Question: I want to make line animation like stroke-dash running when mouse over on the node. This animation should stop when mouse out.

As i searched i got a code.
'''
var totalLength = path.node().getTotalLength();path
.attr("stroke-dasharray", totalLength + " " + totalLength)
.attr("stroke-dashoffset", totalLength)
.transition()
.duration(2000)
.ease("linear")
.attr("stroke-dashoffset", 0);
'''
How come i make the animation till mouse over and stop when mouse out.
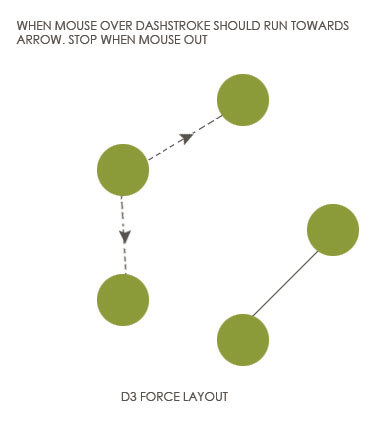
Answer: '''
var graph = {
"nodes": [{
"name": "1",
"rating": 90,
"id": 2951,
"x": 90,
"y": 50,
"fixed": true
}, {
"name": "2",
"rating": 80,
"id": 654654,
"x": 50,
"y": 50,
"fixed": true
}, {
"name": "3",
"rating": 80,
"id": <PHONE>,
"x": 50,
"y": 90,
"fixed": true
},
],
"links": [{
"source": 1,
"target": 0,
"value": 6,
"label": "publishedOn"
}, {
"source": 1,
"target": 2,
"value": 6,
"label": "publishedOn"
}, {
"source": 1,
"target": 0,
"value": 4,
"label": "containsKeyword"
},
]
}
var margin = {
top: -5,
right: -5,
bottom: -5,
left: -5
};
var width = 500 - margin.left - margin.right,
height = 400 - margin.top - margin.bottom;
var color = d3.scale.category20();
var force = d3.layout.force()
.charge(-200)
.linkDistance(50)
.size([width + margin.left + margin.right, height + margin.top + margin.bottom]);
var zoom = d3.behavior.zoom()
.scaleExtent([.1, 1])
.on("zoom", zoomed);
var drag = d3.behavior.drag()
.origin(function(d) {
return d;
})
.on("dragstart", dragstarted)
.on("drag", dragged)
.on("dragend", dragended);
var svg = d3.select("#map").append("svg")
.attr("width", width + margin.left + margin.right)
.attr("height", height + margin.top + margin.bottom)
.append("g")
.attr("transform", "translate(" + margin.left + "," + margin.right + ")").call(zoom);
var rect = svg.append("rect")
.attr("width", width)
.attr("height", height)
.style("fill", "none")
.style("pointer-events", "all");
var container = svg.append("g");
//d3.json('http://blt909.free.fr/wd/map2.json', function(error, graph) {
force
.nodes(graph.nodes)
.links(graph.links)
.start();
var movement = 200;
var link = container.append("g")
// .attr("class", "links")
.selectAll(".link")
.data(graph.links)
.enter().append("line")
.attr("class", "link")
.style("stroke-width", function(d) {
return Math.sqrt(d.value);
})
//.attr("transform", function(d) {
// return "translate(" + movement + "," + 0 + ")";
//})
.attr("x1", function(d) { return d.source.x; })
.attr("y1", function(d) { return d.source.y; })
.attr("x2", function(d) { return d.target.x; })
.attr("y2", function(d) { return d.target.y; })
;
var node = container
.selectAll(".node").append("g")
.data(graph.nodes)
.enter().append("g")
.attr("class", "node")
.attr("cx", function(d) {
return d.x;
})
.attr("cy", function(d) {
return d.y;
})
.call(drag)
;
node.append("circle")
.attr("r", function(d) {
return d.weight * 2 + 12;
})
.style("fill", function(d) {
return color(1 / d.rating);
})
//.attr("transform", function(d) {
// return "translate(" + movement + "," + 0 + ")";
//})
//.call(drag)
; //Here you move the nodes
force.on("tick", tick);
function tick(){
//force.on("tick", function() {
link.attr("x1", function(d) {
return d.source.x;
})
.attr("y1", function(d) {
return d.source.y;
})
.attr("x2", function(d) {
return d.target.x;
})
.attr("y2", function(d) {
return d.target.y;
});
node.attr("transform", function(d) {
//Here i create a node radius so it doesnt go offscreen
var nodeRadius = d.weight * 2 + 12
//here I do checks to see if it goes offscreen
if(d.x<= nodeRadius){
d.x = nodeRadius;
}
if(d.y<= nodeRadius){
d.y = nodeRadius;
}7
if(d.x>width - nodeRadius){
d.x = width - nodeRadius;
}
if(d.y>height - nodeRadius){
d.y = height - nodeRadius;
}
return "translate(" + d.x + "," + d.y + ")";
});
}
var linkedByIndex = {};
graph.links.forEach(function(d) {
linkedByIndex[d.source.index + "," + d.target.index] = 1;
});
function isConnected(a, b) {
return linkedByIndex[a.index + "," + b.index] || linkedByIndex[b.index + "," + a.index];
}
node.on("mouseover", function(d) {
link.attr("stroke-dasharray", 10 + " " + 10)
.attr("stroke-dashoffset", 500)
.transition()
.duration(2000)
.ease("linear")
.attr("stroke-dashoffset", 0);
node.classed("node-active", function(o) {
thisOpacity = isConnected(d, o) ? true : false;
this.setAttribute('fill-opacity', thisOpacity);
return thisOpacity;
});
link.classed("link-active", function(o) {
return o.source === d || o.target === d ? true : false;
});
d3.select(this).classed("node-active", true);
d3.select(this).select("circle").transition()
.duration(750)
.attr("r", (d.weight * 2 + 12) * 1.5);
})
.on("mouseout", function(d) {
link.attr("stroke-dasharray", 0).attr("stroke-dashoffset", 0);
node.classed("node-active", false);
link.classed("link-active", false);
d3.select(this).select("circle").transition()
.duration(750)
.attr("r", d.weight * 2 + 12);
});
function dottype(d) {
d.x = +d.x;
d.y = +d.y;
return d;
}
function zoomed() {
container.attr("transform", "translate(" + d3.event.translate + ")scale(" + d3.event.scale + ")");
}
function dragstarted(d) {
d3.event.sourceEvent.stopPropagation();
d3.select(this).classed("dragging", true);
force.start();
}
function dragged(d) {
force.stop();
d3.select(this).attr("cx", d.x = d3.event.x).attr("cy", d.y = d3.event.y);
tick();
}
function dragended(d) {
d.fixed = true;
//d3.select(this).classed("dragging", false);
tick();
}
'''
'''
.node {
stroke: #fff;
stroke-width: 1.5px;
}
.node-active{
stroke: #555;
stroke-width: 1.5px;
}
.link {
stroke: #555;
stroke-opacity: .3;
}
.link-active {
stroke-opacity: 1;
}
.overlay {
fill: none;
pointer-events: all;
}
#map{
border: 2px #555 dashed;
width:500px;
height:400px;
}
'''
'''
<link href="https://code.jquery.com/ui/1.10.4/themes/black-tie/jquery-ui.css" rel="stylesheet"/>
<script src="https://code.jquery.com/ui/1.11.3/jquery-ui.min.js"></script>
<script src="https://ajax.googleapis.com/ajax/libs/jquery/2.1.1/jquery.min.js"></script>
<script src="https://cdnjs.cloudflare.com/ajax/libs/d3/3.4.11/d3.min.js"></script>
<div id="map"></div>
'''
Hope you are looking for this,
In mouse over function I've added below lines of code
'''
link.attr("stroke-dasharray", 10 + " " + 10)
.attr("stroke-dashoffset", 500)
.transition()
.duration(2000)
.ease("linear")
.attr("stroke-dashoffset", 0);
'''
above I'm setting stroke-dasharray attribute with "10 10" this will make line to be displayed in dashed style like - - - -, next
setting stroke-dashoffset with 500 this value makes the dashes to move faster means value changes 0 to 500 in the time span of 2000 milliseconds which is mentioned in duration(2000) of transition above you can see that.
After completion of transition I'm changing stroke-dashoffset to 0 to make it as line,
And also in mouseout function I've added below line
'''
link.attr("stroke-dasharray", 0).attr("stroke-dashoffset", 0);
'''
This will make the lines again from dashed to single line.
And For more observation
Once you mouseover to any circle the animation will started and it'll continued for 2seconds, but within 2seconds if you mouseover to the circle you can see the animation which is activated previously and still running. So that is left for your choice whether to play the animation for 2seconds or not, hope you understood where to change the value for this,
And one more thing is when you want to make it as a single line,
immediately when the mouseout is fired or after the animation is completed.
These two things need to be observed.
Hope you understood every thing, If not ask me.
Okay.I might have done this yesterday, due to time and system availability.